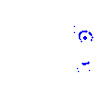
Particle: kaon